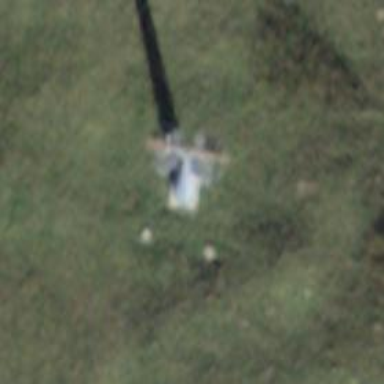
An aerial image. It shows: Pylon for aerialway.